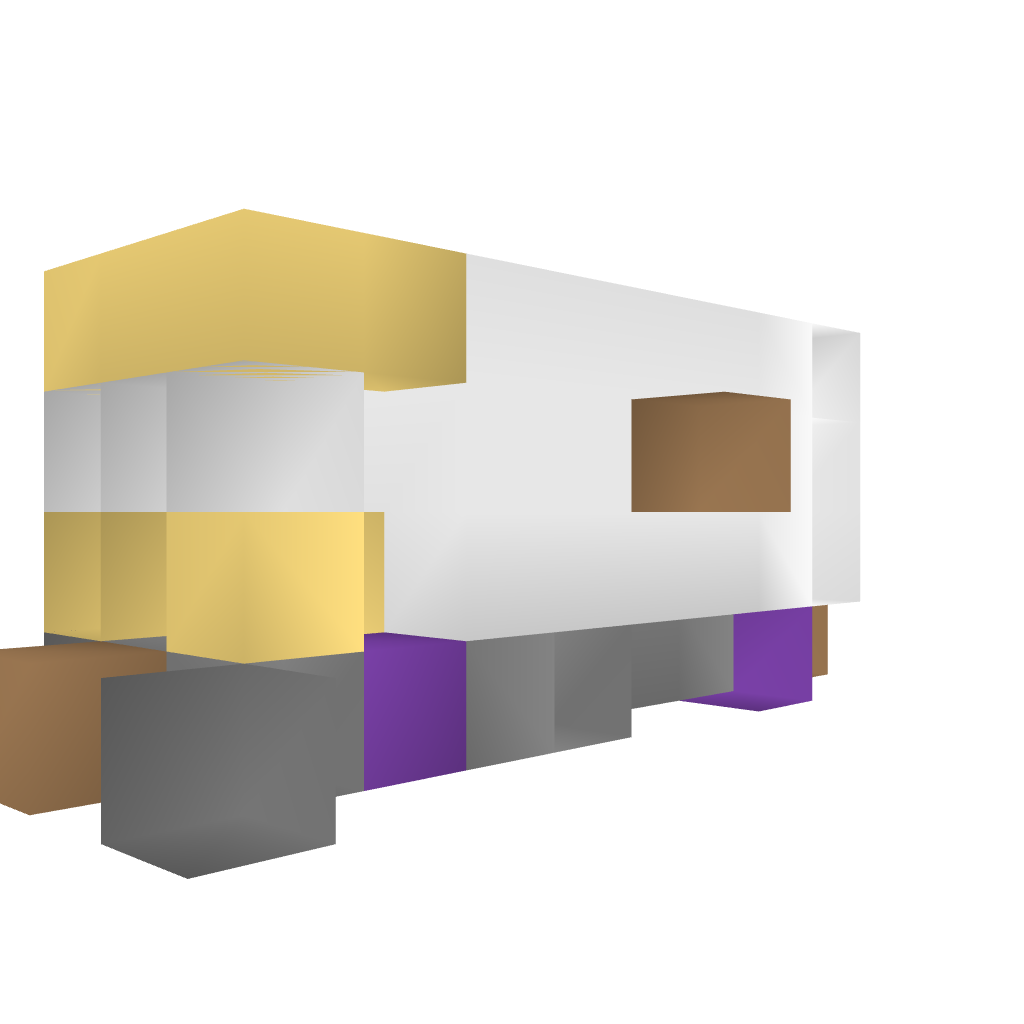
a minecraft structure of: Fish Truck bad low quality